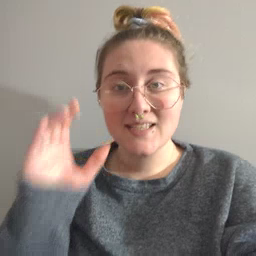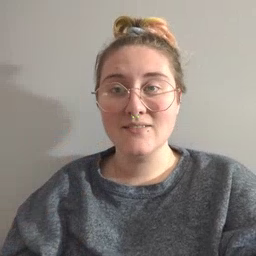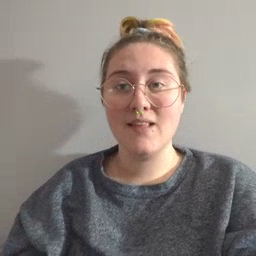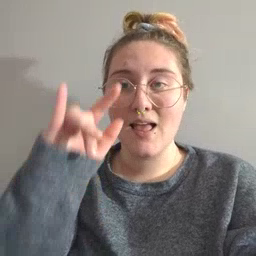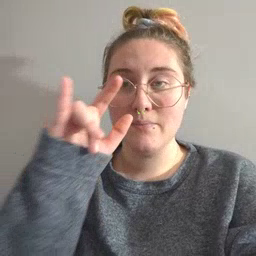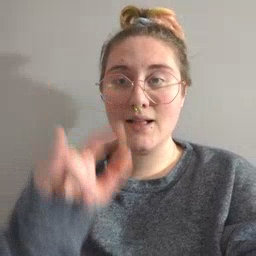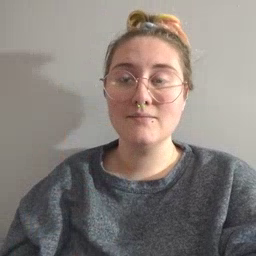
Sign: airplane